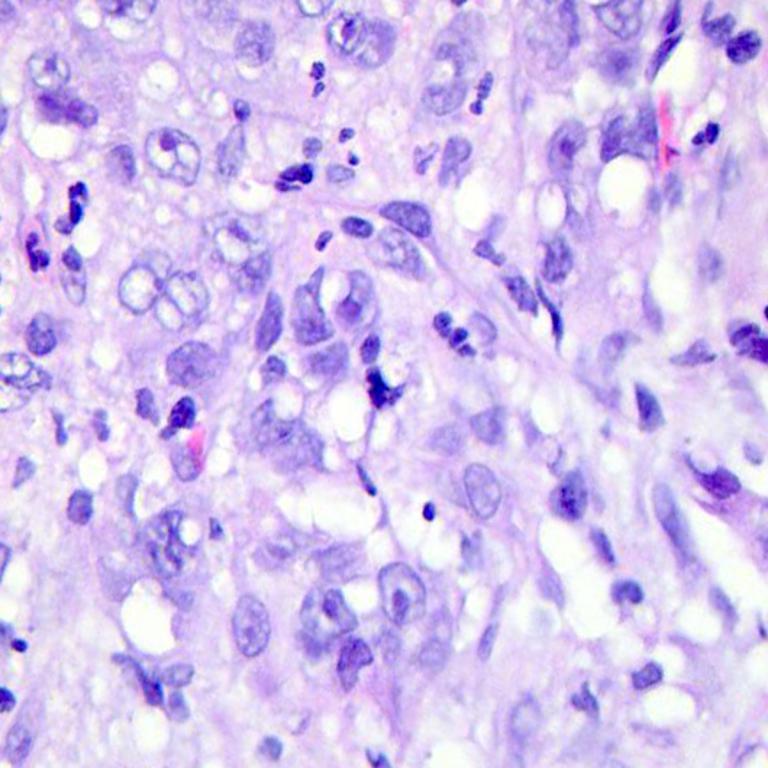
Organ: colon
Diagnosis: adenocarcinomas